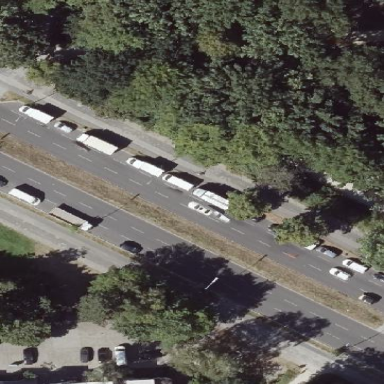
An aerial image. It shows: Parking lane area near the road.